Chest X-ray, PA view. Patient: 37 years old, sex F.
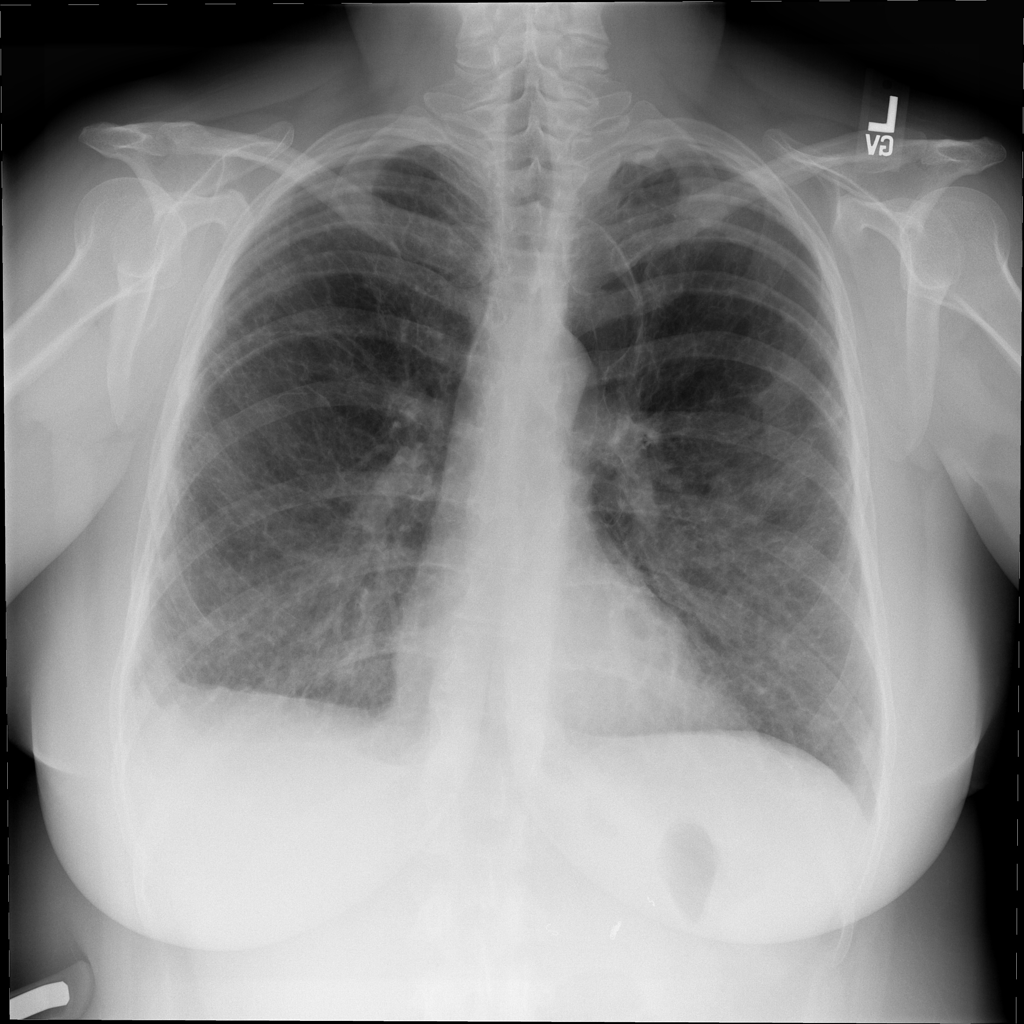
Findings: No Finding